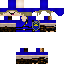
A male human skin with dark skin, wearing brown long hair dressed in a blue hoodie and brown pants, featuring a closed mouth.